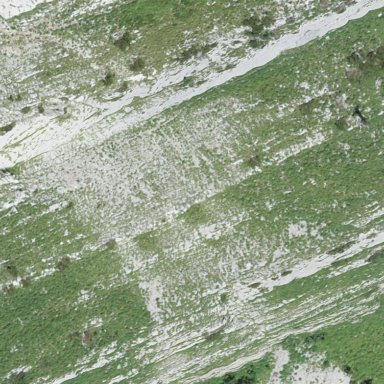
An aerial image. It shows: Landscape of bare rock.